Interaction volume radius: 10 \u00c5
Interaction volume height: 40 \u00c5
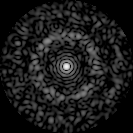
Disorder parameter: 0.8414